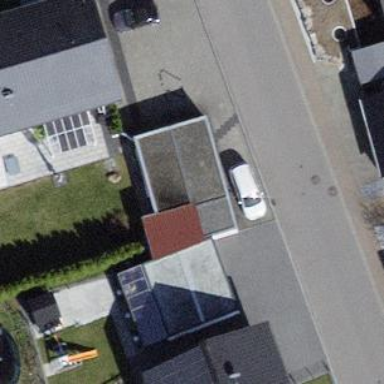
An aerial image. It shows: Group of garages in building.